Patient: sex M, age 64
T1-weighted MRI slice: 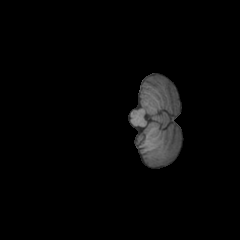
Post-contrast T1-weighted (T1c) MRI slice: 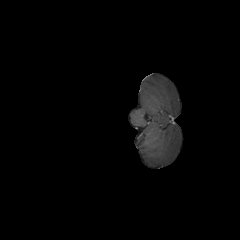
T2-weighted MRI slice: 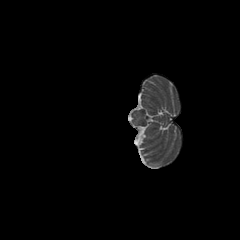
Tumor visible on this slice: no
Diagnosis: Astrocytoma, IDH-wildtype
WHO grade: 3